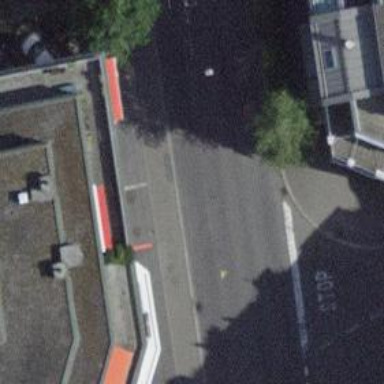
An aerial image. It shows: Raised kerb.